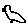
Label: bird